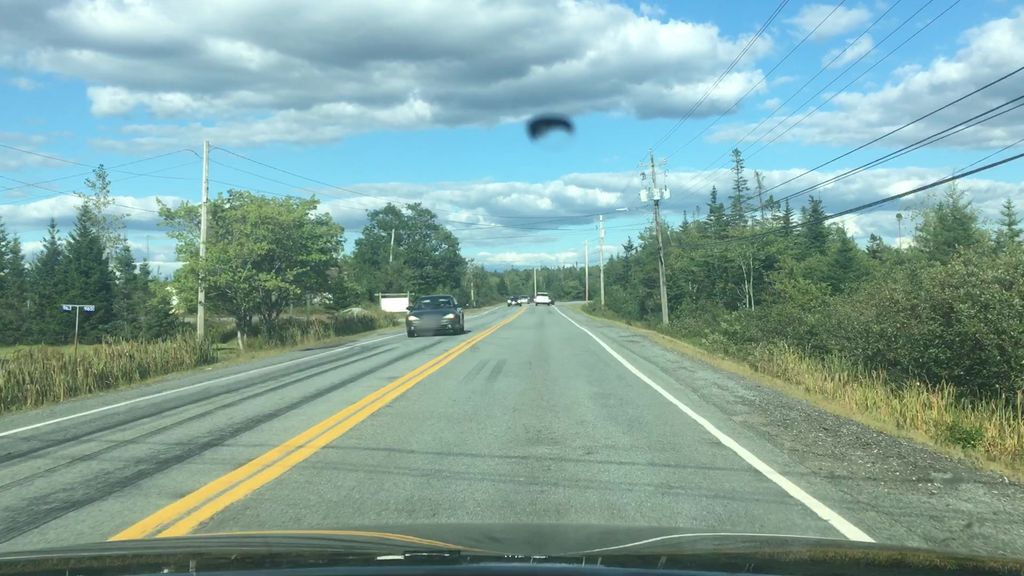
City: halifax